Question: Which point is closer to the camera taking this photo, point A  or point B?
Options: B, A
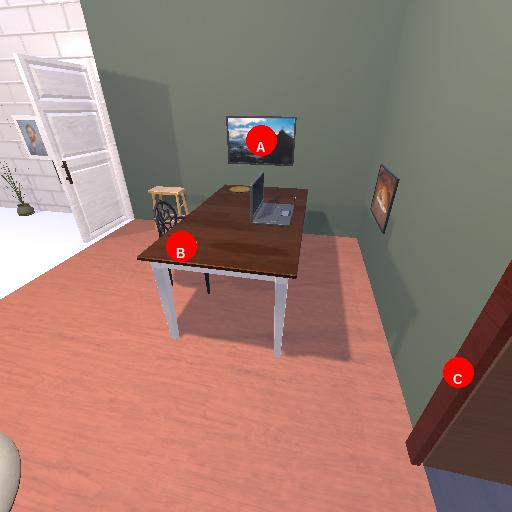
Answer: B